Aerial crown-view tile of a tropical tree (Barro Colorado Island, Panama), acquired 20250915:
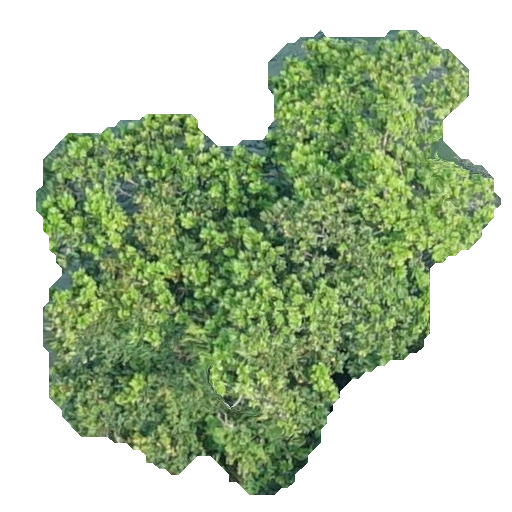
Species: Anacardium excelsum
GBIF accepted scientific name: Anacardium excelsum
Crown area: 198.469 m²